高二 · 代数
(12 分) 函数 $f(x)=\sin (\omega x+\varphi)(\omega>0,0 \leq \varphi \leq \pi)$ 是 $\mathbf{R}$ 上的偶函数.

(1) 求 $\varphi_{\text {的值; }}$

(2) 若 $f(x)$ 图象上的点关于 $M\left(\frac{3}{4} \pi, 0\right)$ 对称.

(2) 若 $f(x)_{\text {在区间 }}\left[0, \frac{\pi}{2}\right]$

上是单调函数, 求 ${ }^{o}$ 的值.
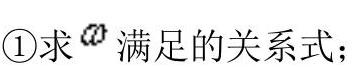
答案: (1) $\frac{\pi}{2}$; (2) (1) $\omega=\frac{2}{3}(2 k+1), k \in \mathbb{N}$; (2) $\frac{2}{3}$
解析: (1) 因为函数 $f(x)=\sin (\omega x+\varphi)(\omega>0,0 \leq \varphi \leq \pi)$ 是 $\mathbf{R}$ 上的偶函数,

所以 $\varphi=k \pi+\frac{\pi}{2}, k \in Z$,

因为 $0 \leq \varphi \leq \pi$, 所以 $k=0, \varphi=\frac{\pi}{2}$.

(2) (1) $f(x)$ 的图象关于点 $M$ 对称, 得 $f\left(\frac{3 \pi}{4}\right)=\sin \left(\omega \cdot \frac{3 \pi}{4}+\frac{\pi}{2}\right)=0$,

所以 $\cos \frac{3 \omega \pi}{4}=0$,

又 $a>0$, 所以 $\frac{3 \omega \pi}{4}=\frac{\pi}{2}+k \pi, k \in \mathbb{N}, \therefore \omega=\frac{2}{3}(2 k+1), k \in \mathbb{N}$,

(2)由于 $\omega=\frac{2}{3}(2 k+1), k \in \mathbb{N}$,

因为 $f(x)$ 在区间 $\left[0, \frac{\pi}{2}\right]$ 上是单调函数, 所以 $\frac{\pi}{2}-0 \leq \frac{1}{2} \times \frac{2 \pi}{\omega}$, 即 $0<\omega \leq 2$,

所以 $0<\frac{2}{3}(2 k+1) \leq 2$, 所以 $k \leq 2$ 且 $k \in \mathbb{N}$.

当 $k=0$ 时, $\omega=\frac{2}{3}, f(x)=\sin \left(\frac{2}{3} x+\frac{\pi}{2}\right)=\cos \frac{2}{3} x$ 在 $\left[0, \frac{\pi}{2}\right]$ 上是减函数,

满足题意;

当 $k=1$ 时, $\omega=2, f(x)=\sin \left(2 x+\frac{\pi}{2}\right)=\cos 2 x$, 在 $\left[0, \frac{\pi}{2}\right]$ 上是减函数,

满足题意;

当 $k=2$ 时, $\omega=\frac{10}{3}, f(x)=\sin \left(\frac{10}{3} x+\frac{\pi}{2}\right)$ 在 $\left[0, \frac{\pi}{2}\right]$ 上不是单调函数,

不满足题意,

所以，综合得 $\omega=\frac{2}{3}$ 或 2 .